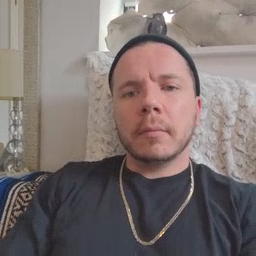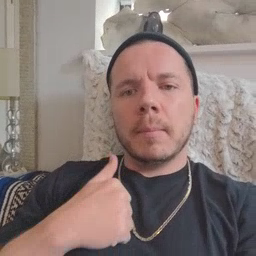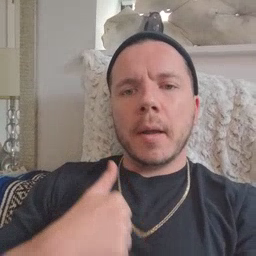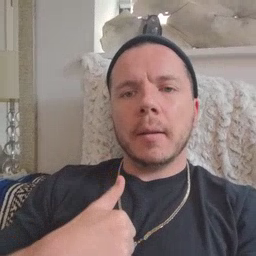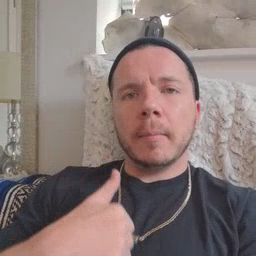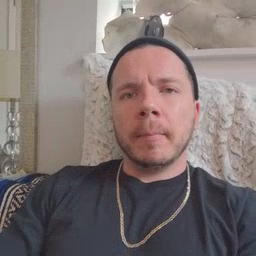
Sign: bath